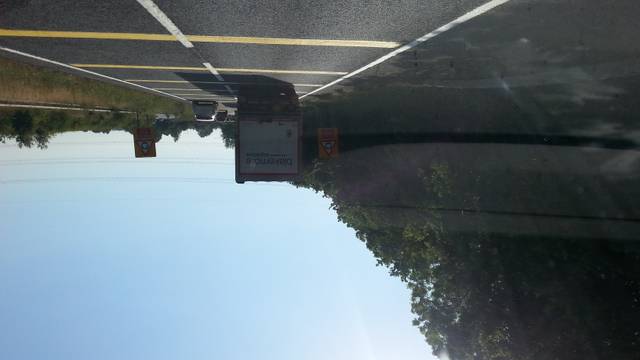
Region: United Kingdom
Coordinates: 52.579, -0.3717